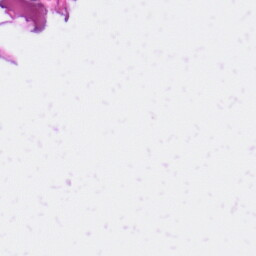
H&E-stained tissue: Skin